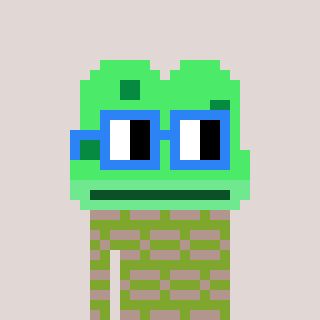
a pixel art character with square blue glasses, a frog-shaped head and a slimegreen-colored body on a warm background